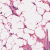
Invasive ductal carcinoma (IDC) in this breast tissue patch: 1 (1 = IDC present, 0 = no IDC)